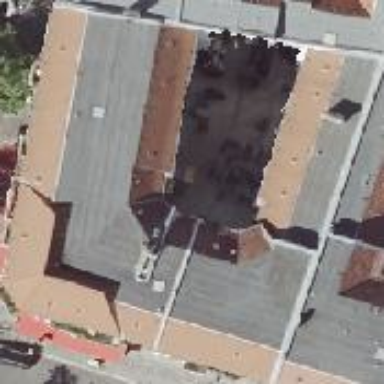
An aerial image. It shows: Unique apartment building with double saltbox roof shape.